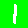
Digit: 1